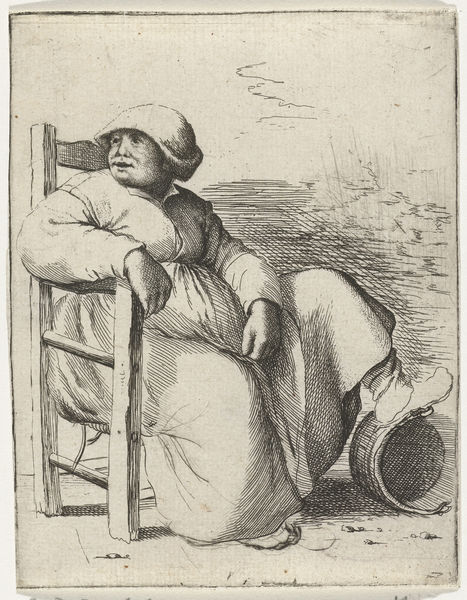
Titel: Een vrouw zit op een stoel
Künstler: Willem Basse
Standort: Amsterdam
Institution: Rijksmuseum
Schlagwörter: mann, teich, frau, schwarz, stuhl, kappe, bauer, radierung, schuh, eimer, scheffel, mahgt